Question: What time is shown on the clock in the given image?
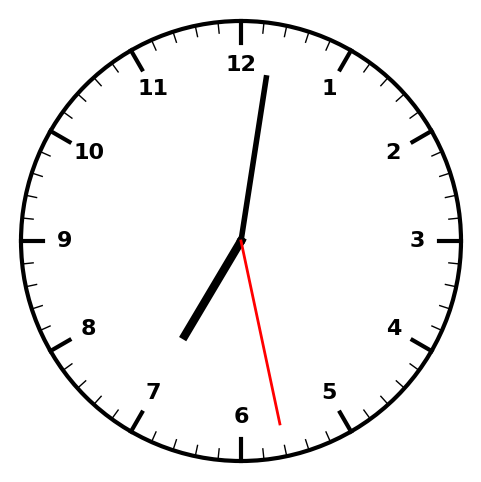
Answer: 07:01:28